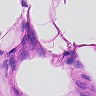
Metastatic tissue present: no